Interaction volume radius: 10 \u00c5
Interaction volume height: 15 \u00c5
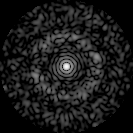
Disorder parameter: 0.8335